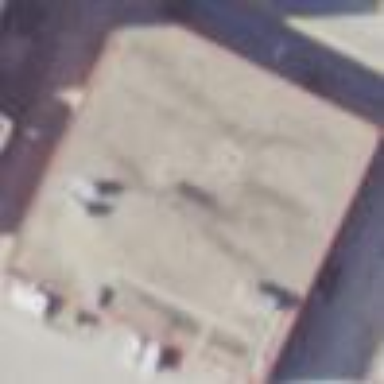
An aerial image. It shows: Office building.